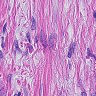
Metastatic tissue present: yes